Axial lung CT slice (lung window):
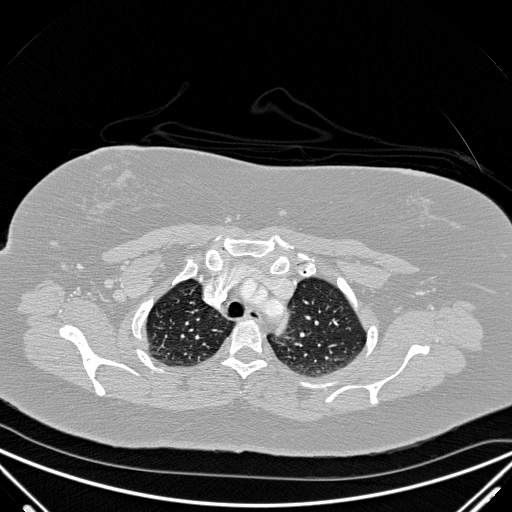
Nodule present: no